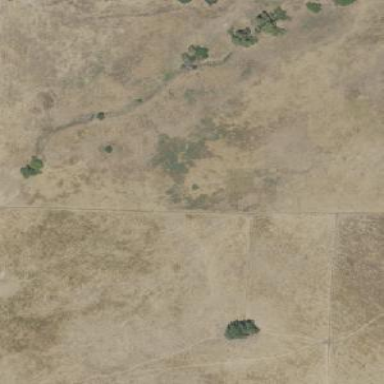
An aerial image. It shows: Native pasture meadow.